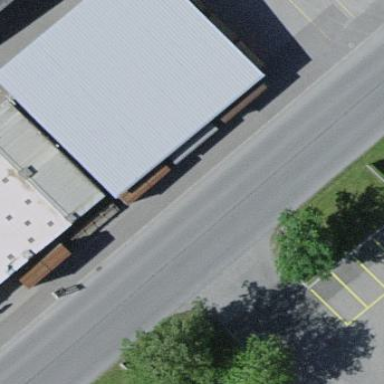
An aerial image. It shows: Industrial building.